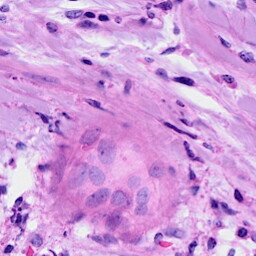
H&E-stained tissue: Breast